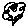
Label: tree